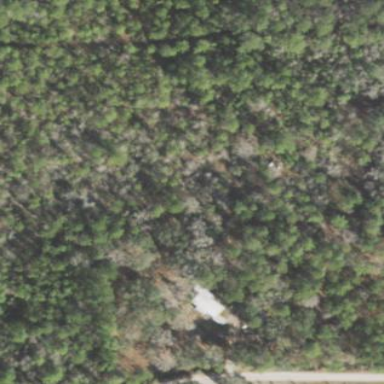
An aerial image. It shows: Mixed leaf woodland.